Question: How can I draw the contours and create a bounding rectangle on the image in android?
What i have so far,
'''
Mat imageMat = new Mat();
Utils.bitmapToMat(photo, imageMat);
Imgproc.cvtColor(imageMat, imageMat, Imgproc.COLOR_BGR2GRAY);
Imgproc.adaptiveThreshold(imageMat, imageMat, 255,
Imgproc.ADAPTIVE_THRESH_MEAN_C, Imgproc.THRESH_BINARY_INV, 7, 7);
List<MatOfPoint> contours = new ArrayList<MatOfPoint>();
Mat hierarchy = new Mat();
Imgproc.findContours(imageMat, contours, hierarchy, Imgproc.RETR_EXTERNAL, Imgproc.CHAIN_APPROX_SIMPLE);
Bitmap resultBitmap = Bitmap.createBitmap(imageMat.cols(), imageMat.rows(), Bitmap.Config.ARGB_8888);
Utils.matToBitmap(imageMat, resultBitmap);
((ImageView) findViewById(R.id.imageView)).setImageBitmap(resultBitmap);
'''

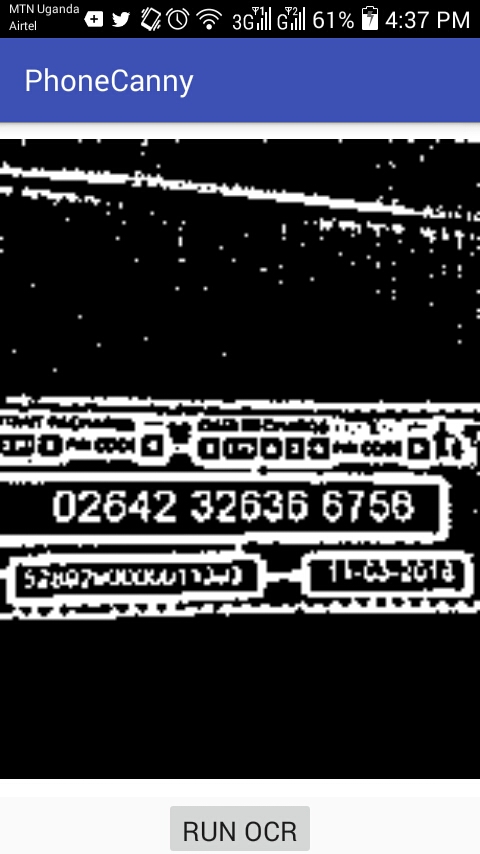
Answer: Take a look at the documentation <URL>.
As for the bounding rectangle, have a look at the same documentation linked above, and (following <URL> have
'''
List<Rect> boundingRects = new List<Rect>();
for (MatOfPoint points : contours){
boundingRects.append(Imgproc.boundingRect(points));
}
'''
Although I have not tested the code (I can't at the moment) this should solve your problems (examples are reasonable in my opinion and they're confirmed solutions for similar problems).
Let me know!